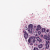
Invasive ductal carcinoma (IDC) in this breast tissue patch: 0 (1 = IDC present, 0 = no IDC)